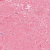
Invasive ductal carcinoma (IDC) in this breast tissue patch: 0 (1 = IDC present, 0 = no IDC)